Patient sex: M
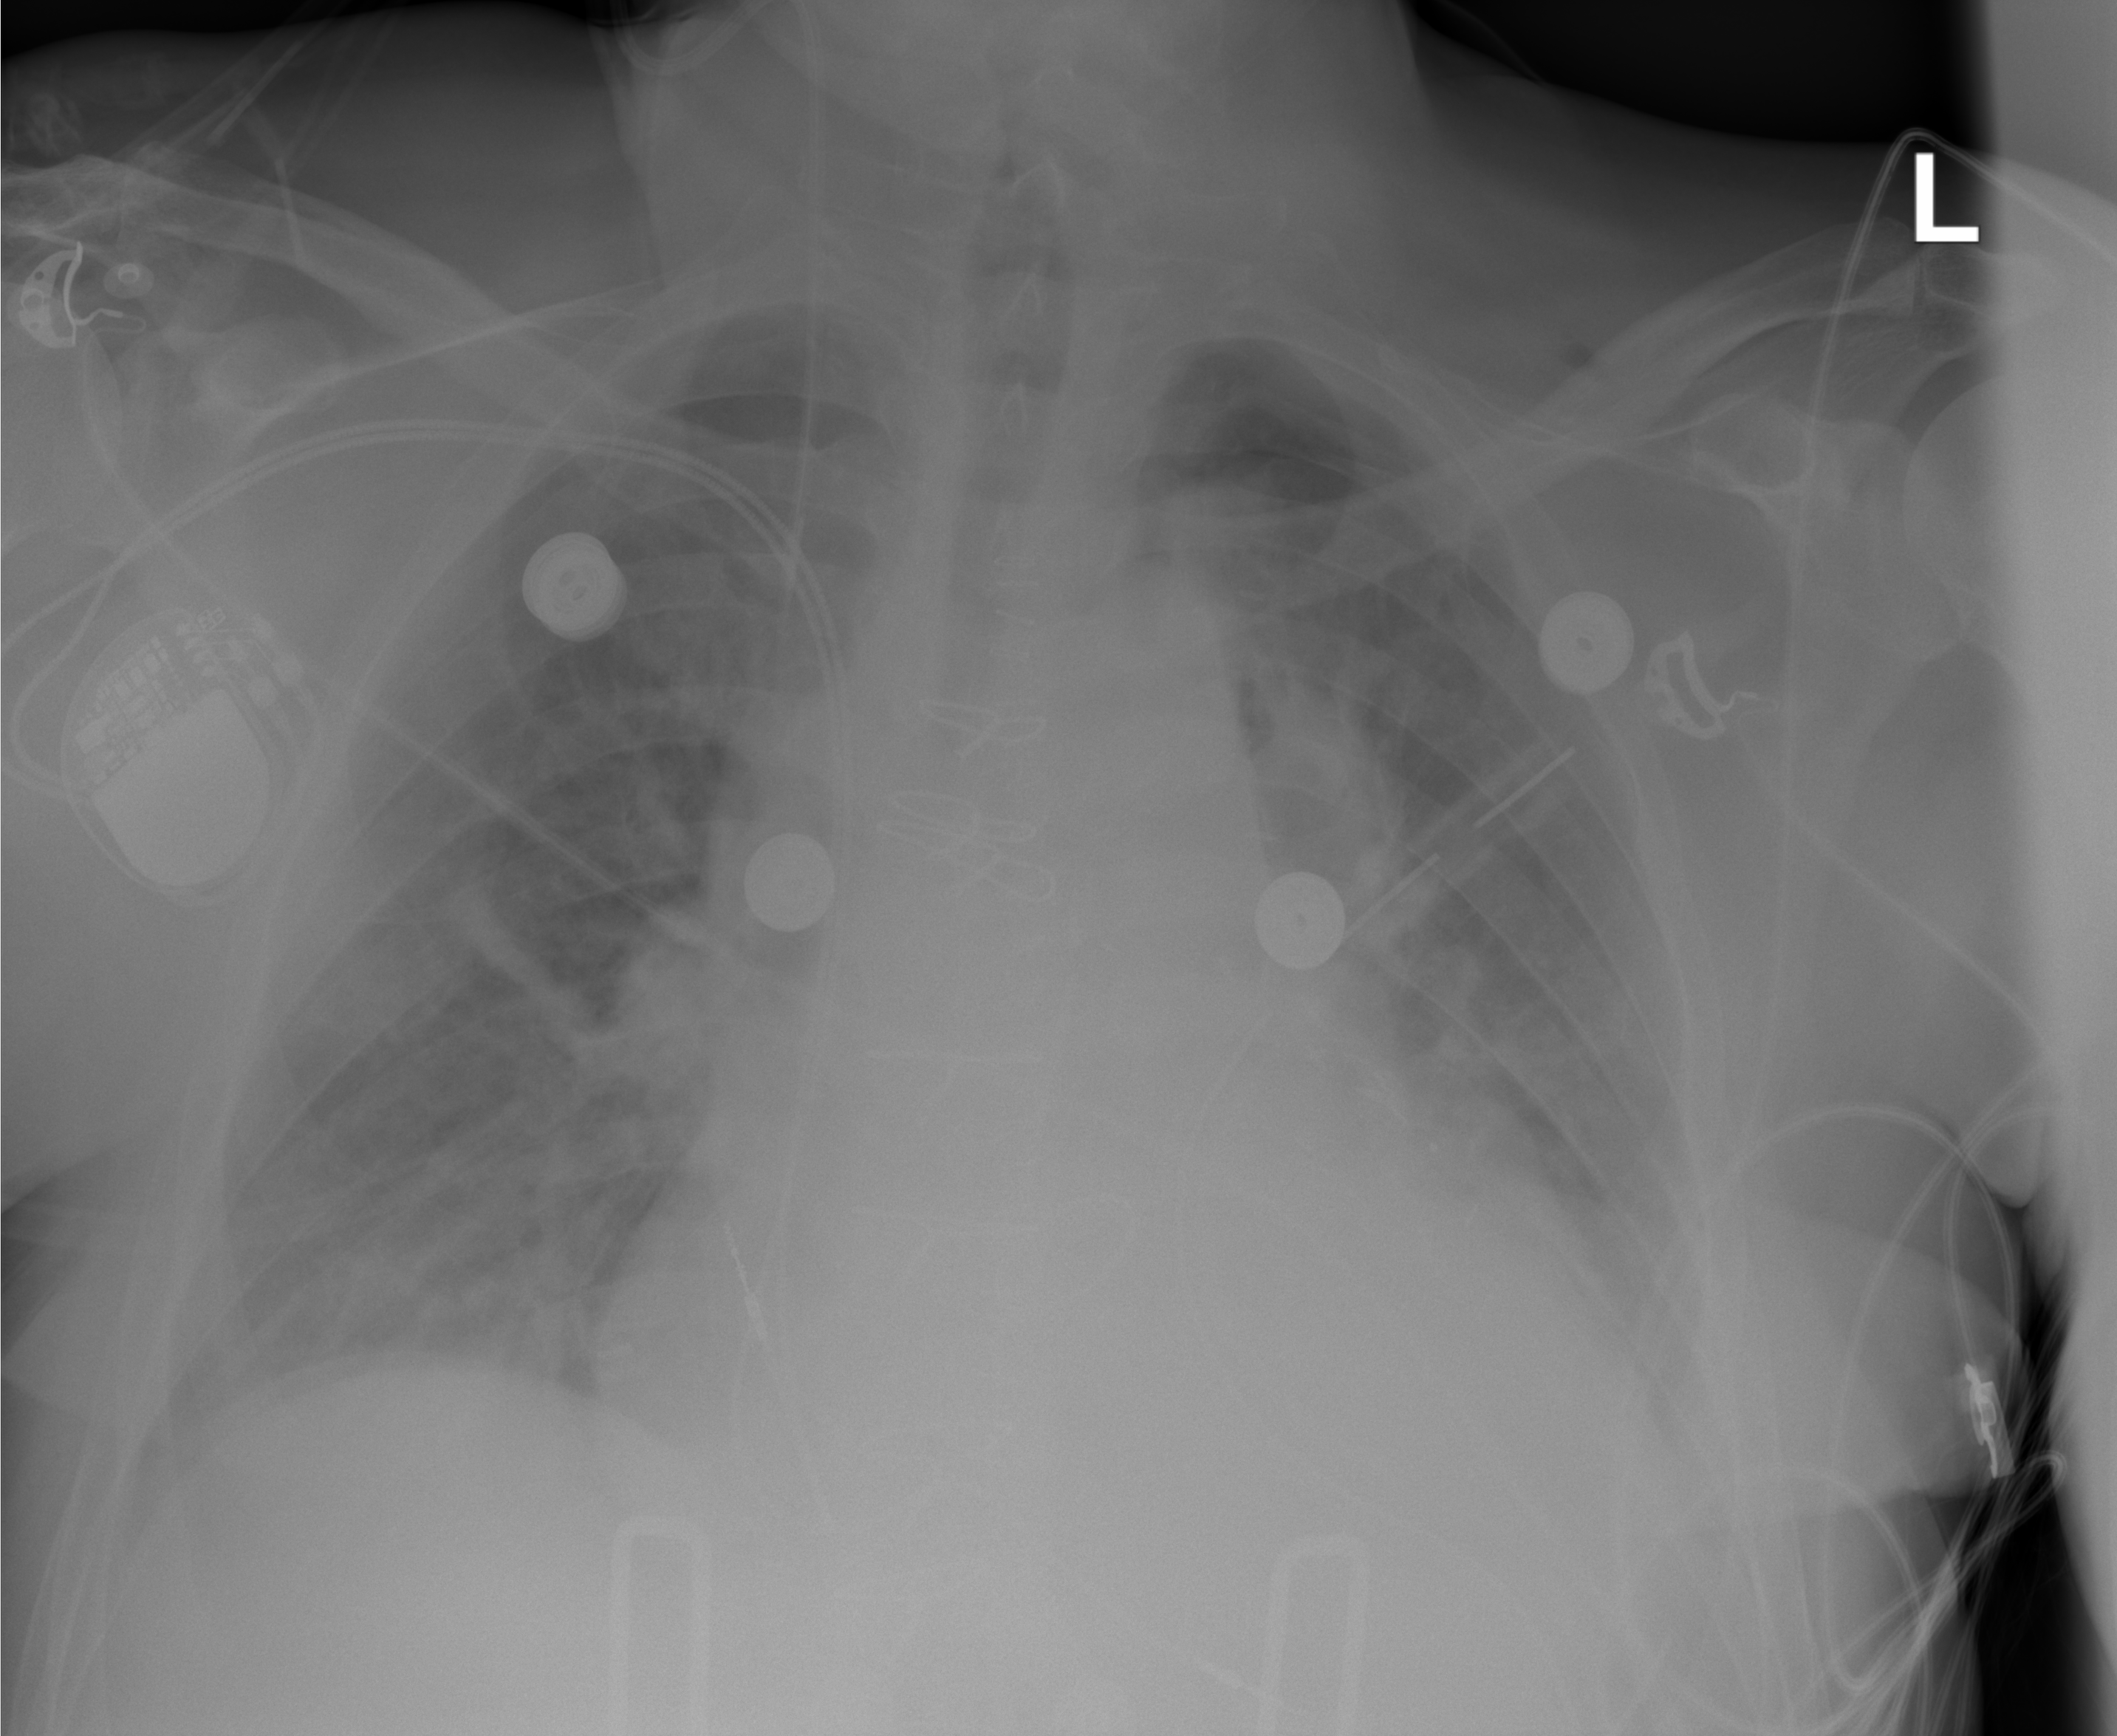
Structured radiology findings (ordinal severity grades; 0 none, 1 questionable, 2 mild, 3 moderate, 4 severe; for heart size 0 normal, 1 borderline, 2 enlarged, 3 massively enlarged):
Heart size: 2
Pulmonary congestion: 2
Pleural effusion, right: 1
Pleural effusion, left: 2
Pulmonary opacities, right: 0
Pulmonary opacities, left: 0
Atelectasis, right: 2
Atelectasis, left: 2